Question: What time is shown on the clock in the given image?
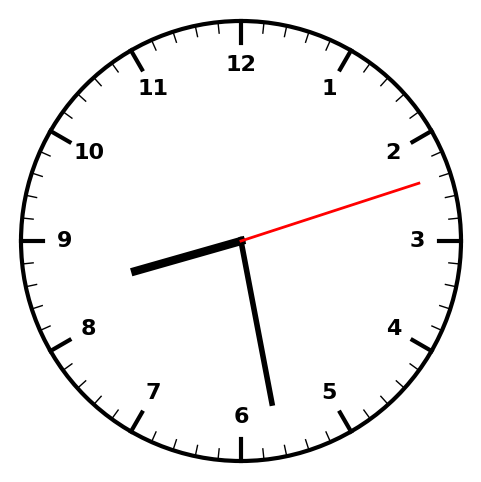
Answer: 08:28:12